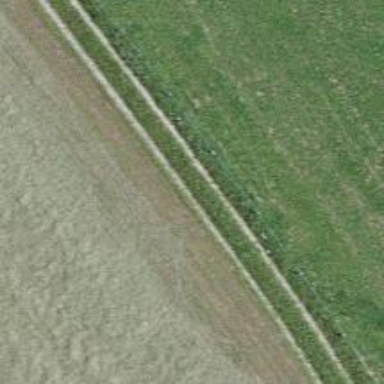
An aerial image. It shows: Grass track with grade5 tracktype.